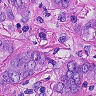
Metastatic tissue present: yes